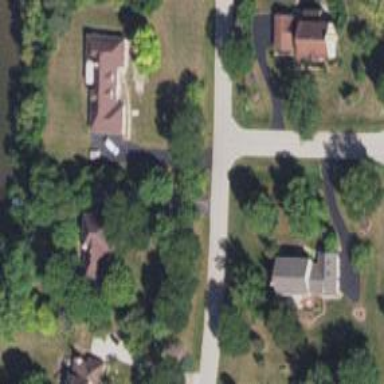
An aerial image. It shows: Driveway.